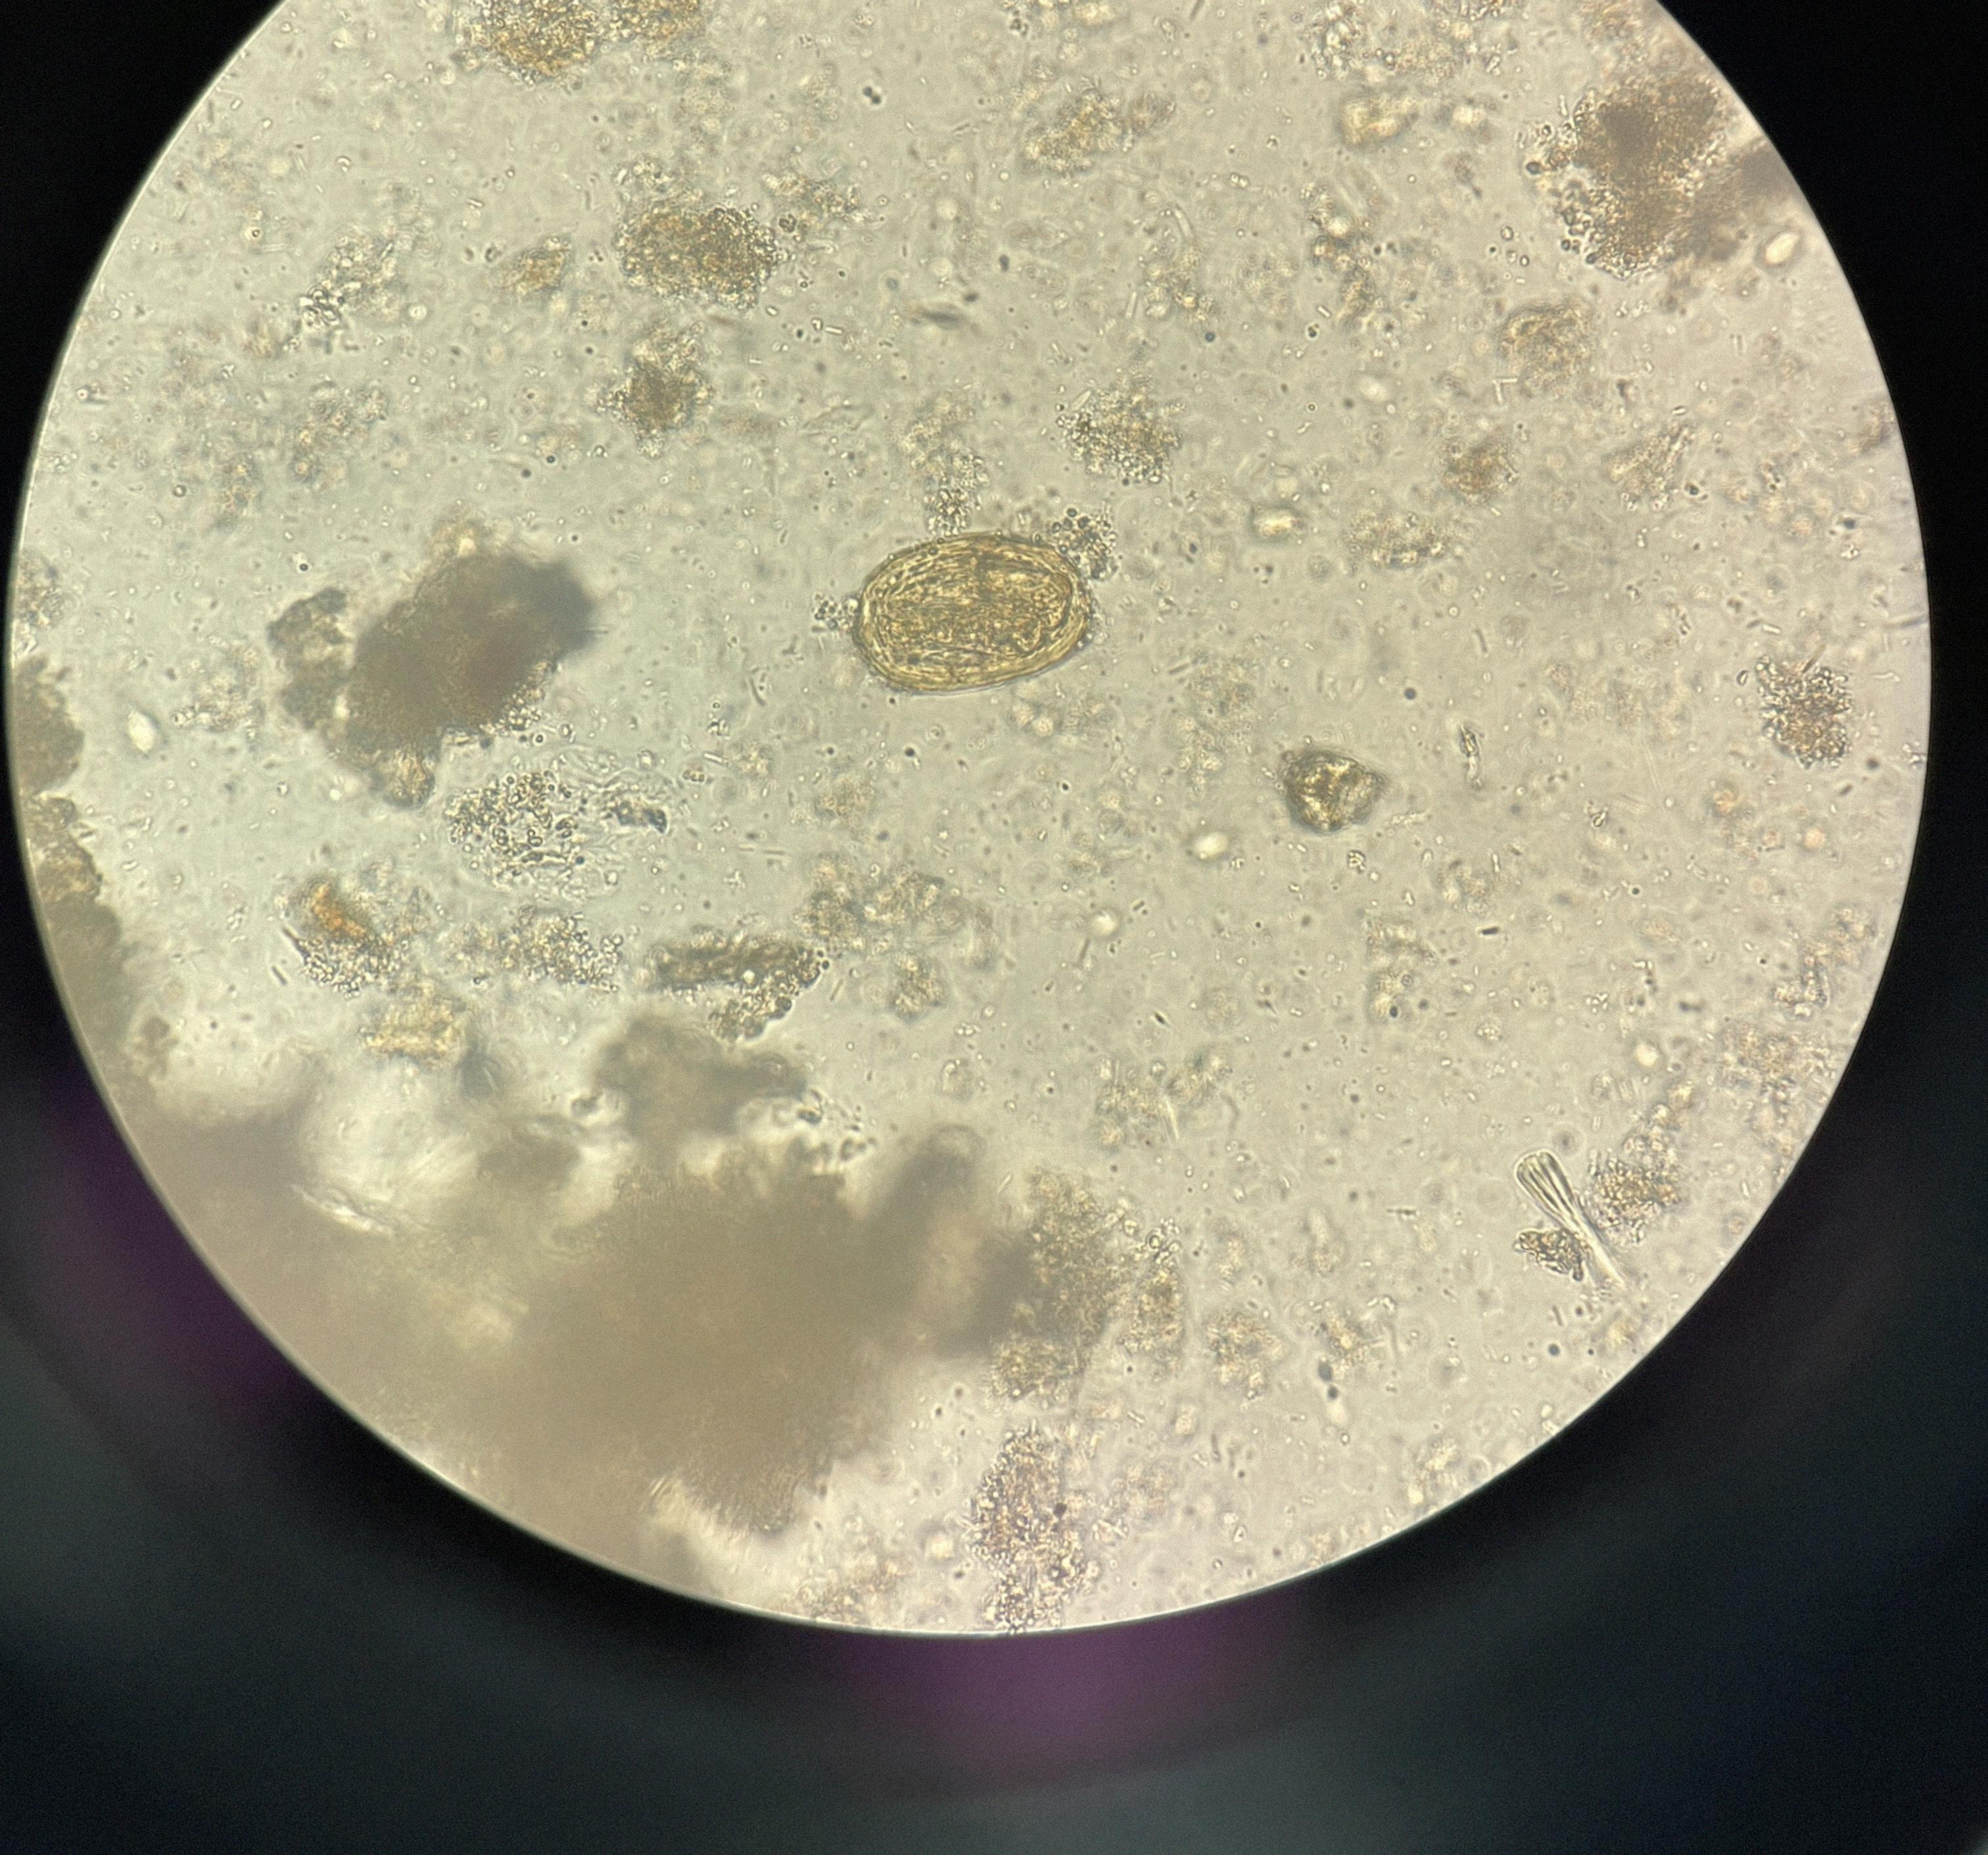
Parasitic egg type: Ascaris lumbricoides